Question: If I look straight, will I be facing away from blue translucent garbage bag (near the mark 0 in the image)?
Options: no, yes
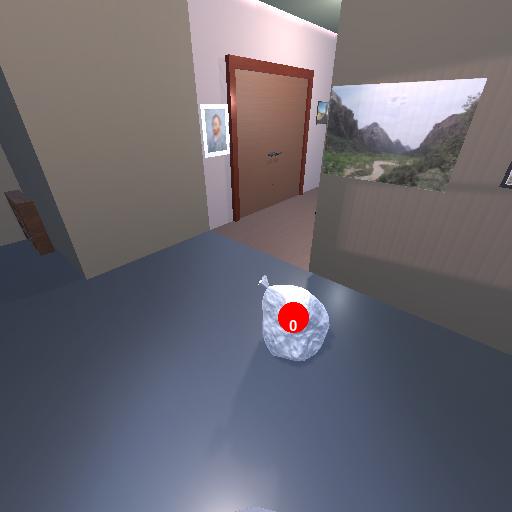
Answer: no